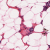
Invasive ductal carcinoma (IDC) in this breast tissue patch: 0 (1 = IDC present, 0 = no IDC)